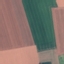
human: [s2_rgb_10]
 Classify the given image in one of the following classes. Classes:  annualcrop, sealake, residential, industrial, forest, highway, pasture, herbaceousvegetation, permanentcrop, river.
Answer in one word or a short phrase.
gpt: AnnualCrop